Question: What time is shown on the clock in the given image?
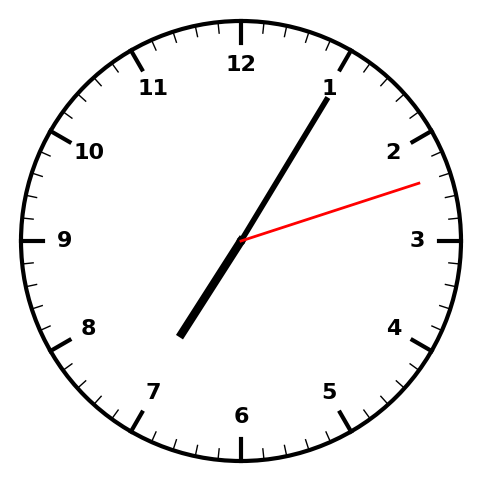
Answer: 07:05:12